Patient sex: F
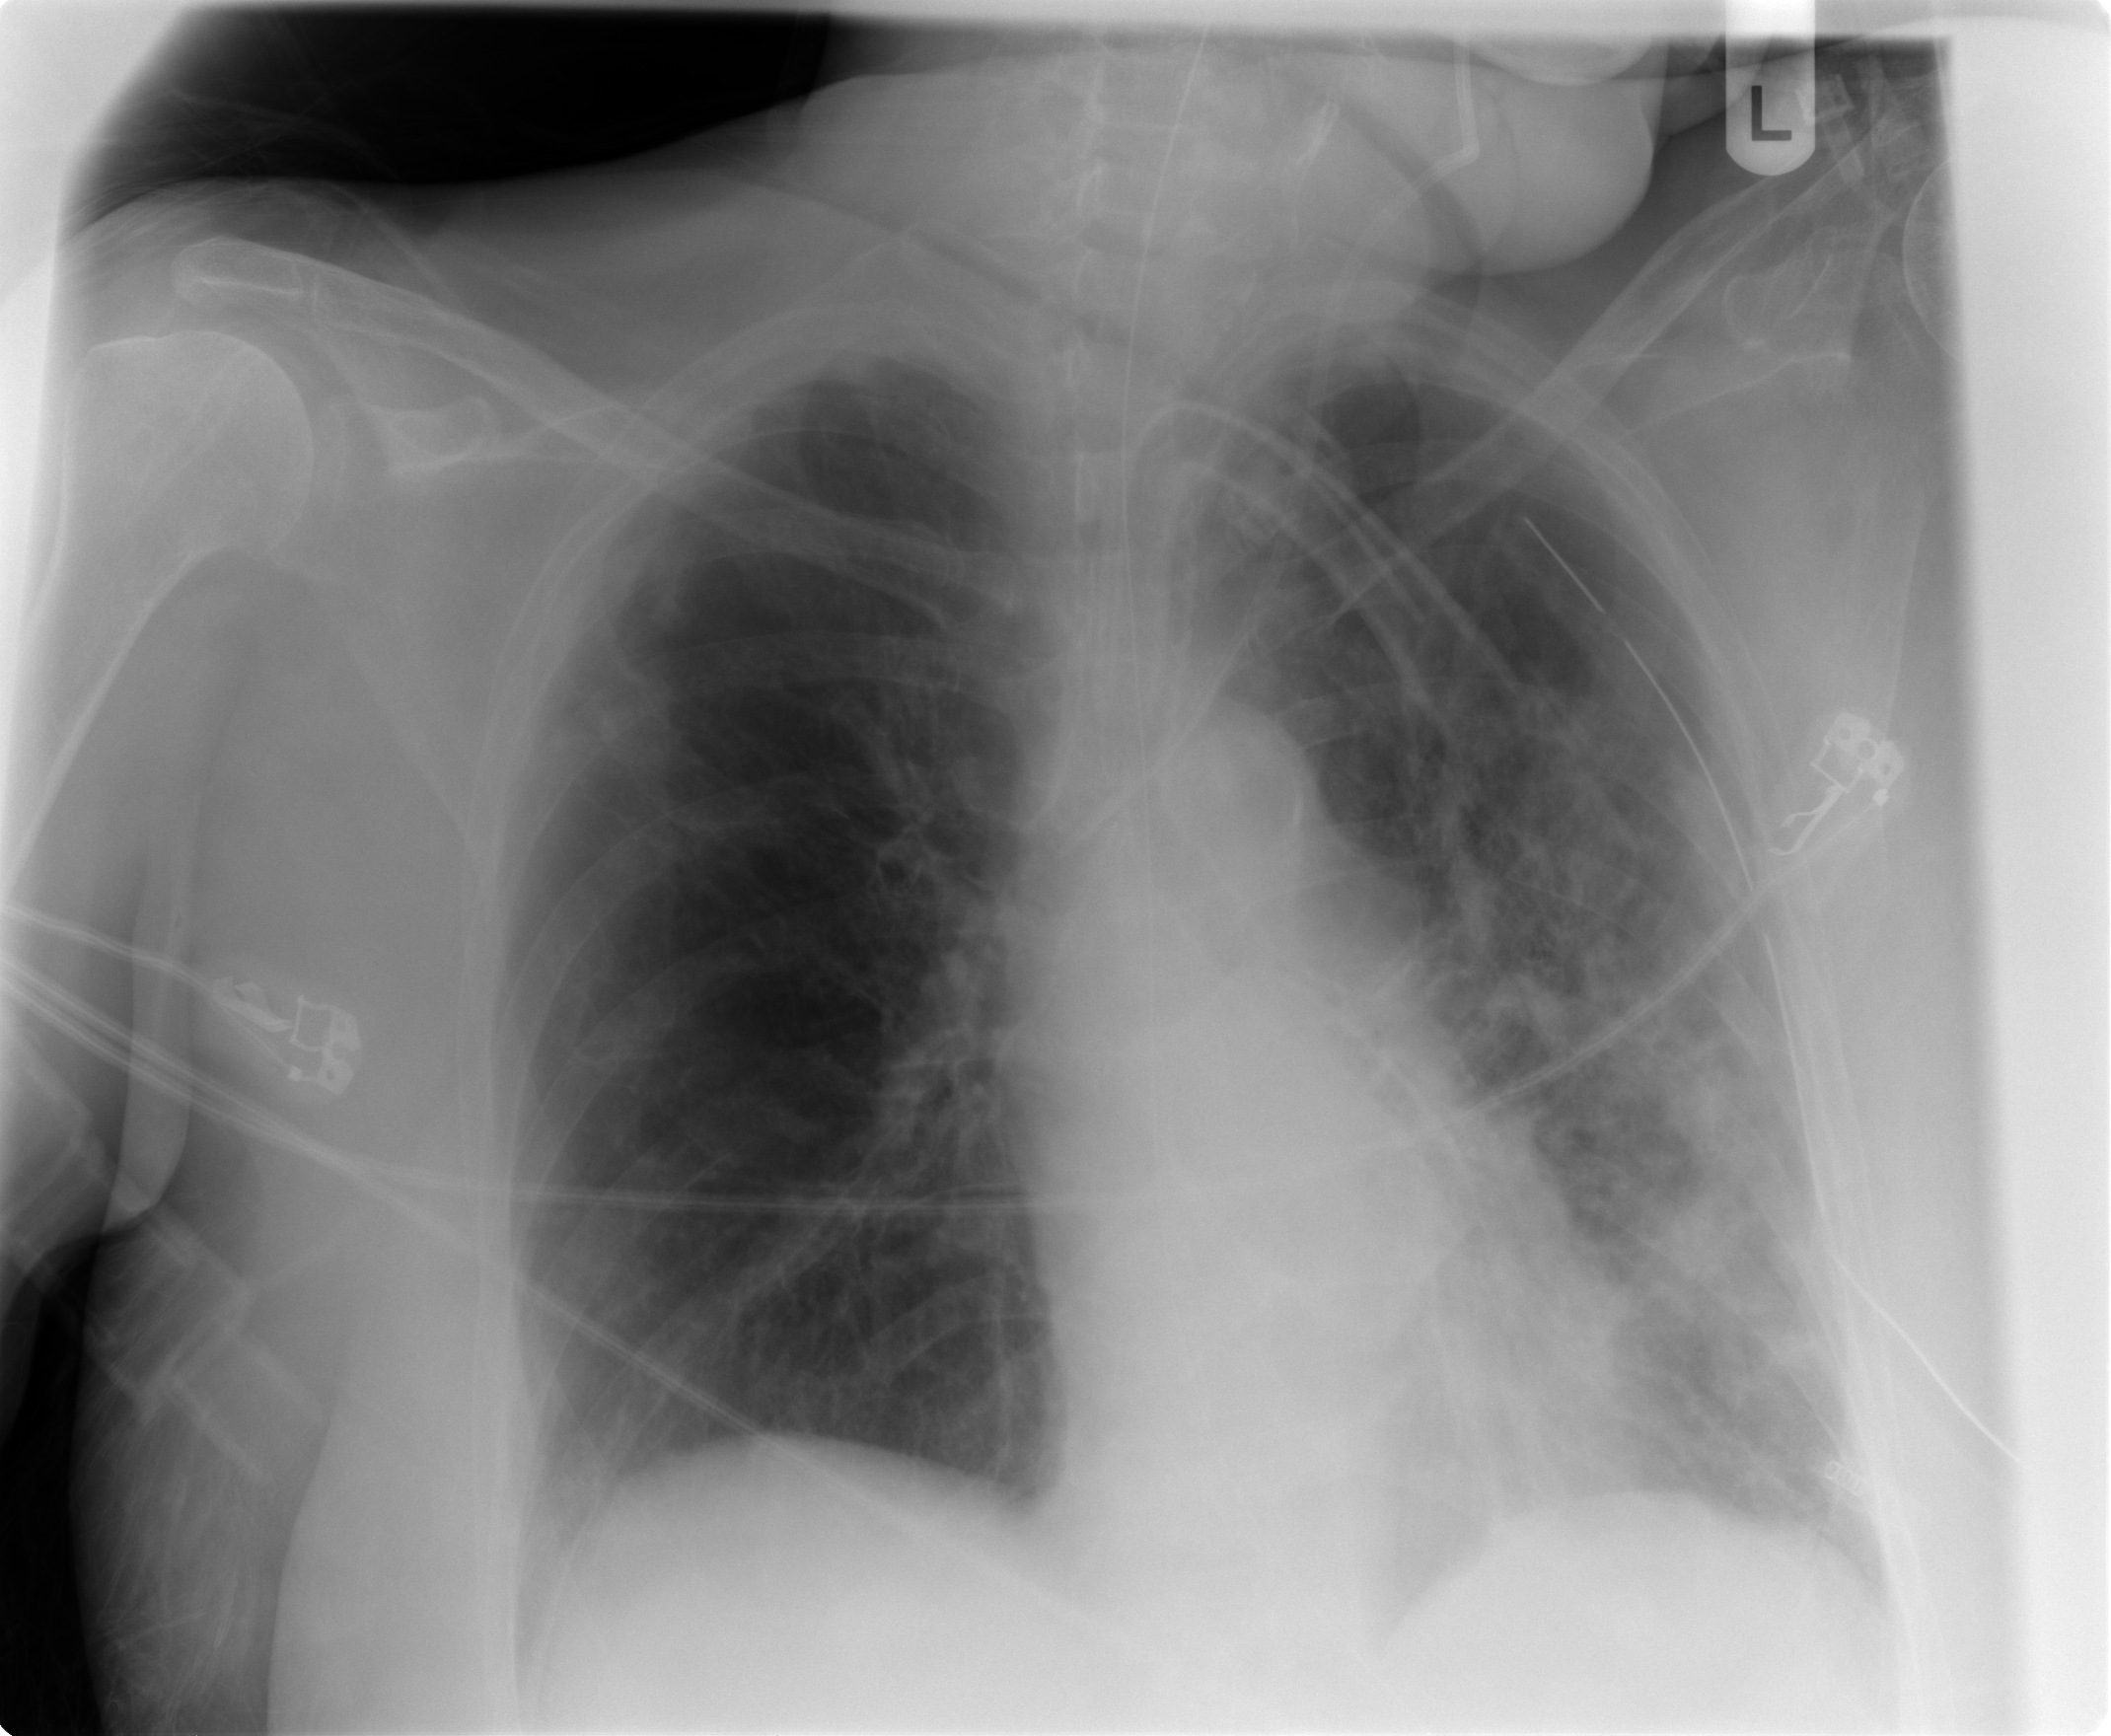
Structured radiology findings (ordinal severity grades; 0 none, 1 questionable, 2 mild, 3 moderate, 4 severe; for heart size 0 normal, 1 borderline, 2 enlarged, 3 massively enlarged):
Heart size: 0
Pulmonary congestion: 0
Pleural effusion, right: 0
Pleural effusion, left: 2
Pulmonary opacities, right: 0
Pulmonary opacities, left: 2
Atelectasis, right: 0
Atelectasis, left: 3